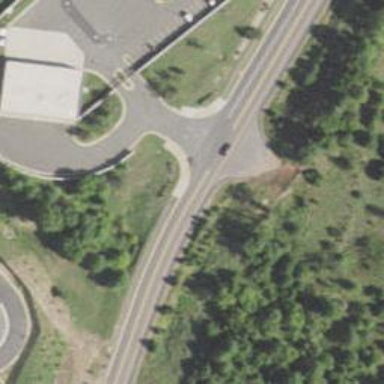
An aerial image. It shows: Unmarked crossing on cycleway road.